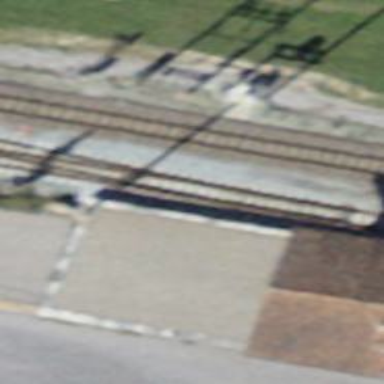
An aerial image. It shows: Railway switch.